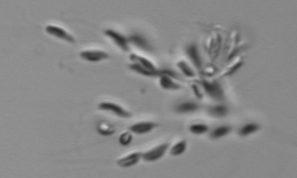
Label: Dinobryon